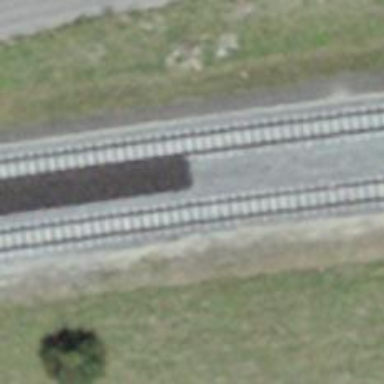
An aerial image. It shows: Close-up of railway platform edge.